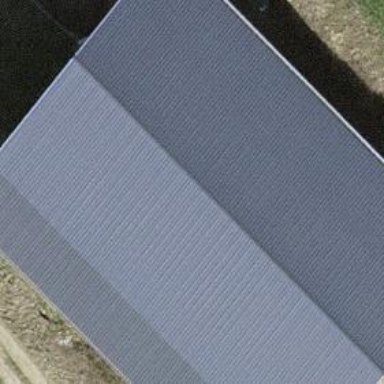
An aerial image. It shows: Barn.